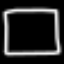
Label: square